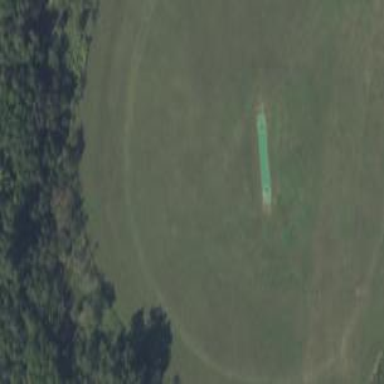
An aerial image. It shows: Grass pitch for cricket.